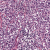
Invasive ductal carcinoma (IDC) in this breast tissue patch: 1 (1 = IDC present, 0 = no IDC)